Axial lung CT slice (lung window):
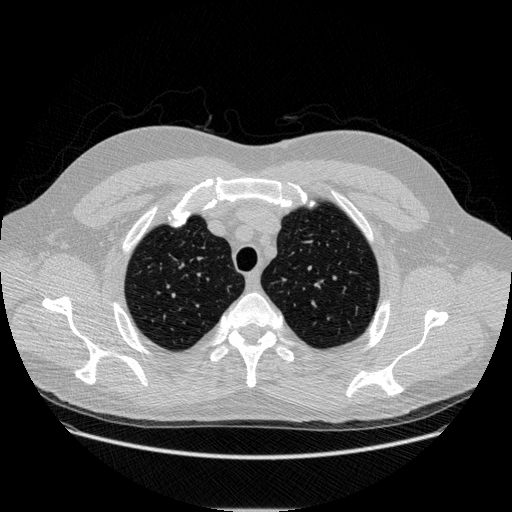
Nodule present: no